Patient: sex M, age 69
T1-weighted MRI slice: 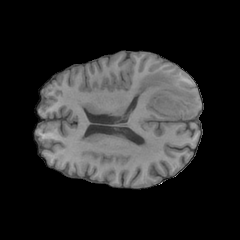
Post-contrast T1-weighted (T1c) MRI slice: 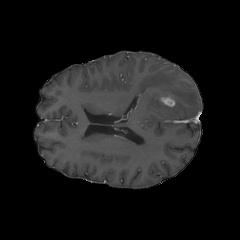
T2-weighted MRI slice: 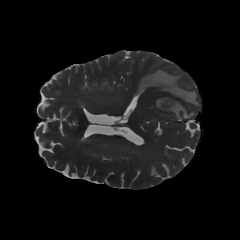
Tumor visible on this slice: yes
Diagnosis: Glioblastoma, IDH-wildtype
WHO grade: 4